Brain MRI, t2w sequence, axial 2D slice.
Patient: age 34, sex F, weight 95 kg, height 1.95 m
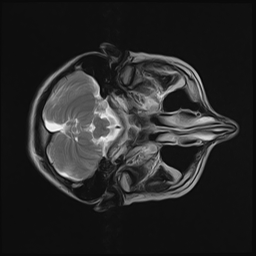